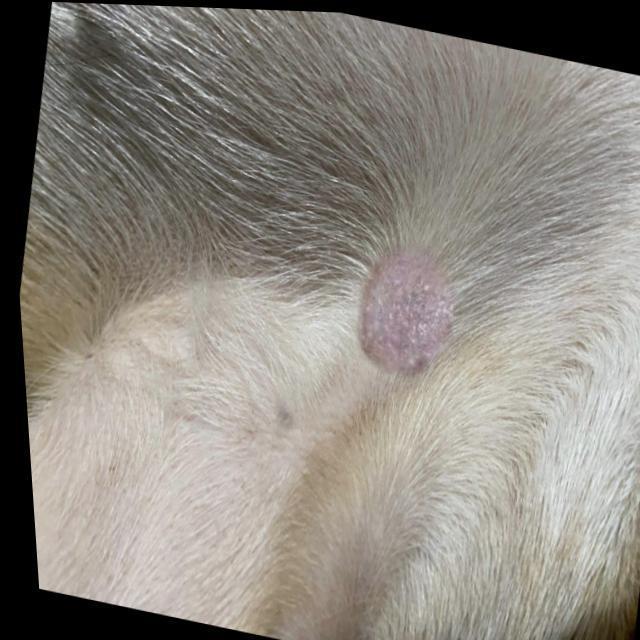
Canine ringworm (Dermatophytosis) — fungal infection caused by Microsporum or Trichophyton. Presents with circular alopecia, scaling, crusting, and broken hairs.